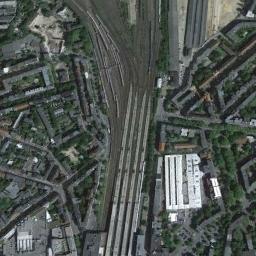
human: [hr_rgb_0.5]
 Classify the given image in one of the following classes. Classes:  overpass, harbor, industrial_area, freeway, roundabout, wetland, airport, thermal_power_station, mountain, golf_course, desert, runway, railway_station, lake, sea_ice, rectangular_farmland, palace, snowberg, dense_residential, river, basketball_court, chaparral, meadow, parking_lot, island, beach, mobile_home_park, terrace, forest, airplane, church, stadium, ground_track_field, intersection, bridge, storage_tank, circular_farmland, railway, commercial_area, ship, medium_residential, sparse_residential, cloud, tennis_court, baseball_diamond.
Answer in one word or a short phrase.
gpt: railway_station